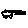
Label: car